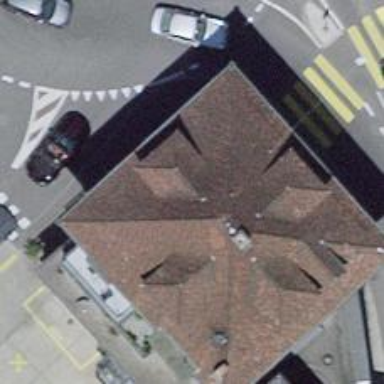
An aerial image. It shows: Restaurant.